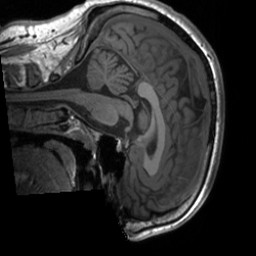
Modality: T1w
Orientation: sagittal
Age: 21
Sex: male
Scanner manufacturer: siemens
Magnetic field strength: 3 T
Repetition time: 1.9 s
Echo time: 0.00226 s